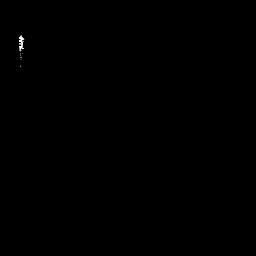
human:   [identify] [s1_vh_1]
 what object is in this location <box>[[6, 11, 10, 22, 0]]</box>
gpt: <ref>1 small ship at the top left</ref>